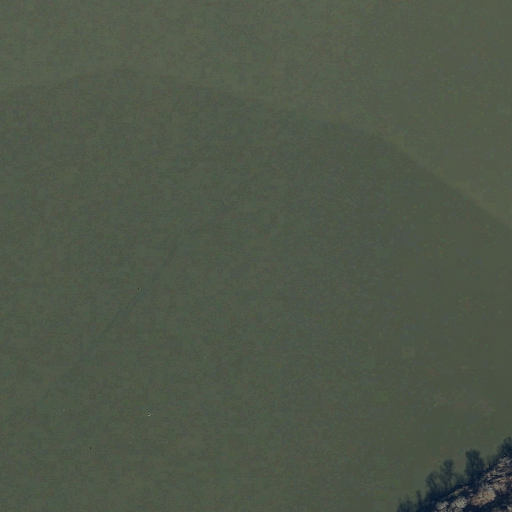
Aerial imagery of valley in Alabama named Green Valley containing open water and deciduous forest